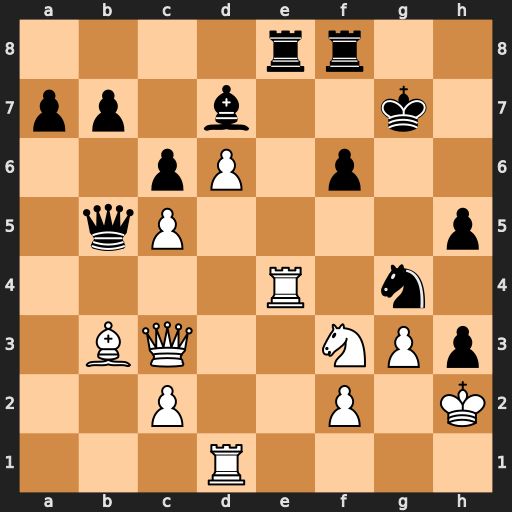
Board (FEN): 4rr2/pp1b2k1/2pP1p2/1qP4p/4R1n1/1BQ2NPp/2P2P1K/3R4
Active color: w
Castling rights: -
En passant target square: -
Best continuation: Rxg4+ Bxg4 Nd4 Bxd1 Nxb5